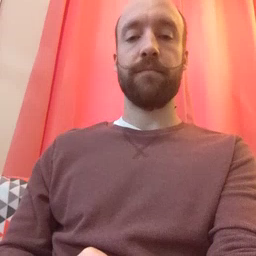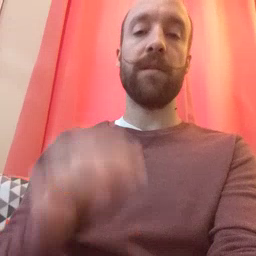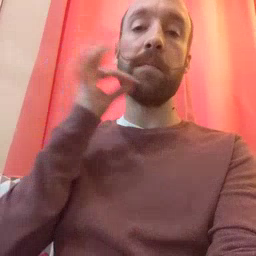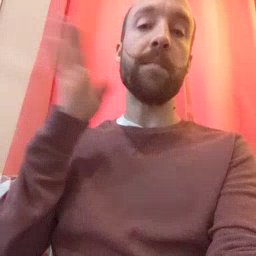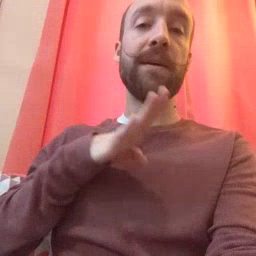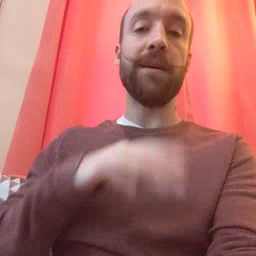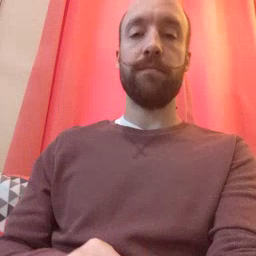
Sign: bee